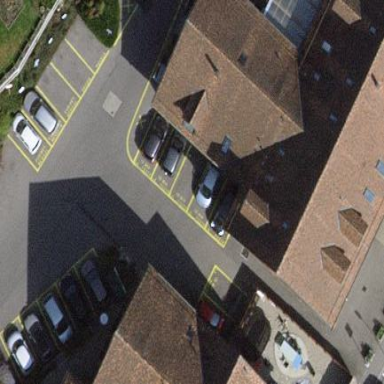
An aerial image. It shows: Parking available on the street side.